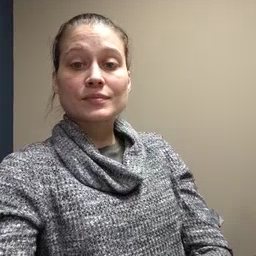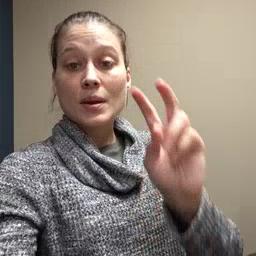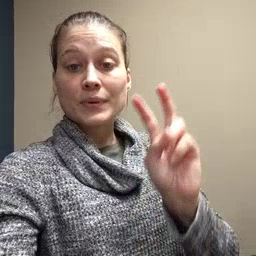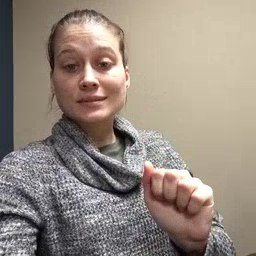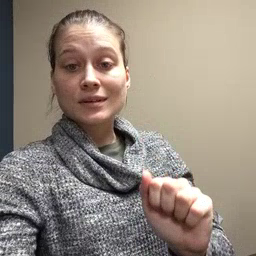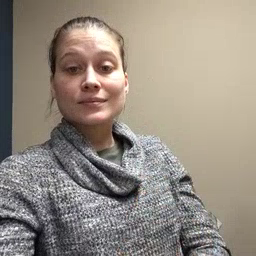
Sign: pizza